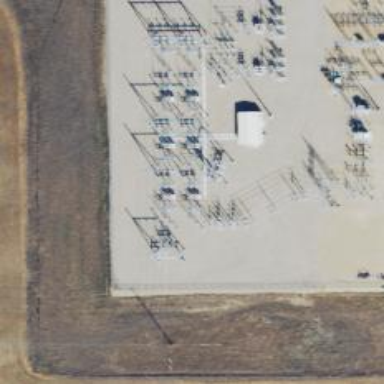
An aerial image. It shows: Switch for power supply.